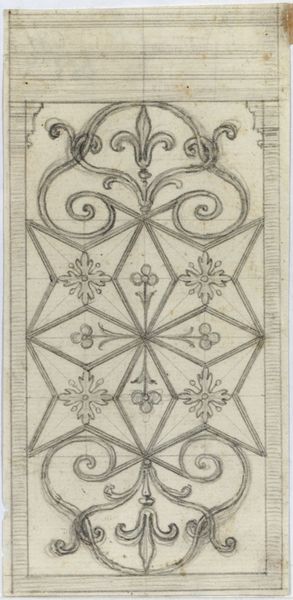
Titel: Rom, S.Carlo alle Quattro Fontane, Cappella Barberini, Gitterentwurf für das Seitenfenster zur Kirche
Künstler: Francesco Borromini
Standort: Wien
Institution: Albertina, Wien
Schlagwörter: weiß, blume, blumen, schwarz, skizze, säule, säulen, zeichnung, blüten, hochformat, muster, ornament, wand, rahmen, spiegelung, gitter, kirche, decke, pflanzen, relief, papier, bogen, mauer, linien, dekoration, symmetrie, dekor, floral, ornamente, stuck, symetrie, buch, kreuz, rechteck, stern, symmetrisch, druck, sterne, schwarzweiß, bleistift, entwurf, lilie, geometrisch, rauten, zacken, schnörkel, fenstergitter, voluten, knospen, rosette, verschlungen, plan, volute, lilien, filigran, spiralen, spirale, geometrie, symetrisch, verziehrt, masswerk, blaupause, kreiz, symmetrei